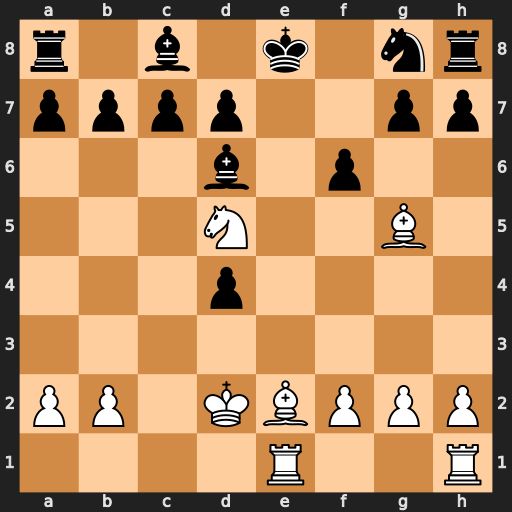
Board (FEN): r1b1k1nr/pppp2pp/3b1p2/3N2B1/3p4/8/PP1KBPPP/4R2R
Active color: w
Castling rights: kq
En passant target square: -
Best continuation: Bh5+ Kf8 Re8#